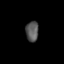
Tissue: skin
Cell type: Epithelial cells
Senescence score: 0.2804
Nuclear area (px): 254
Mean DAPI intensity: 86.197